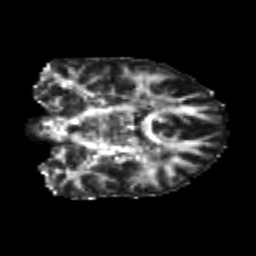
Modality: FA
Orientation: coronal
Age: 25
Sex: male
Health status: healthy
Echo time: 0.074 s